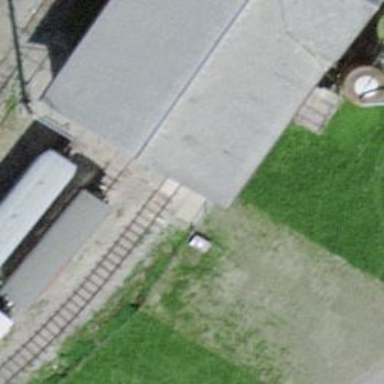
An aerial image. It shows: Narrow-gauge railway service yard with 1 track. The railway is electrified with contact line.